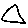
Label: triangle